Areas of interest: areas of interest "Guangtong People's Livelihood Market"
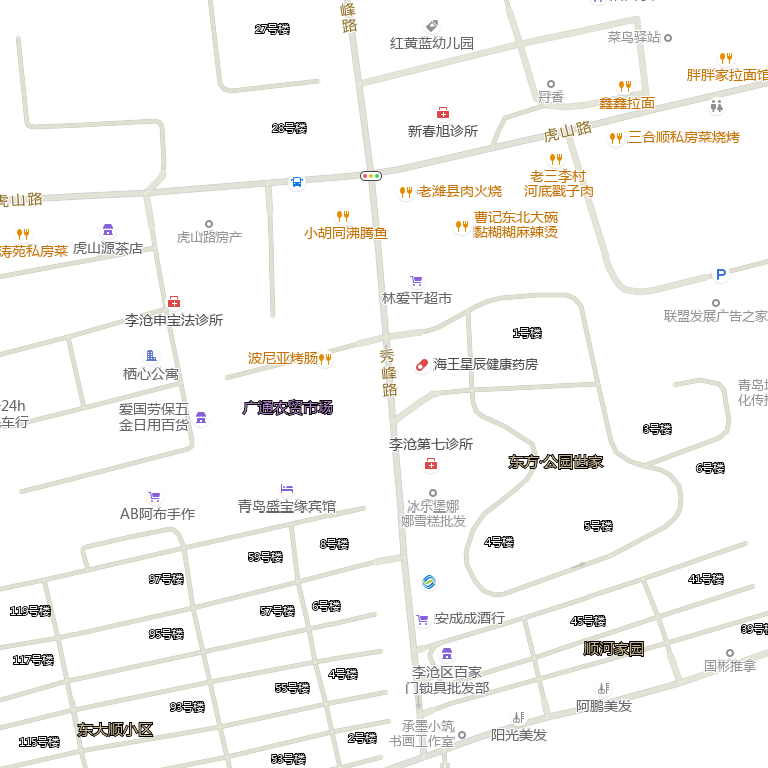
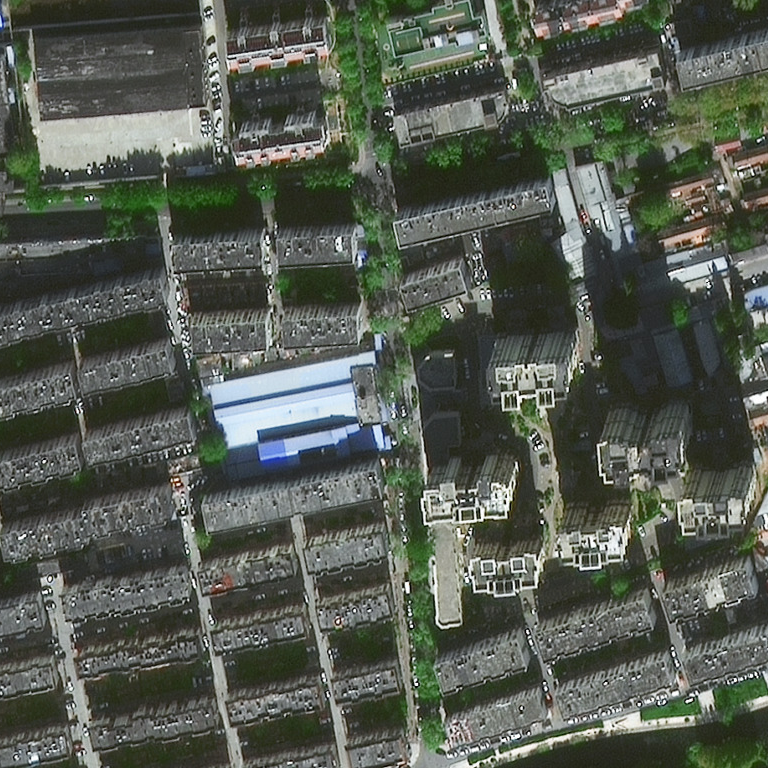